Field crop: maize
Growth stage: 2
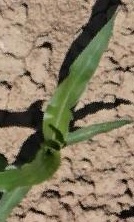
Species: maize